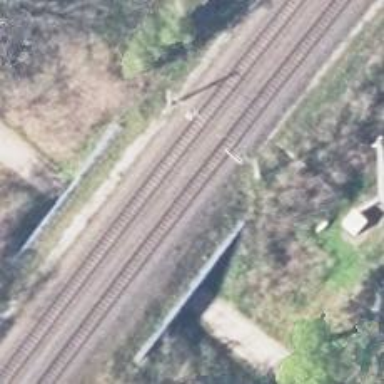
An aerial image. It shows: Railway bridge with electrified contact lines.